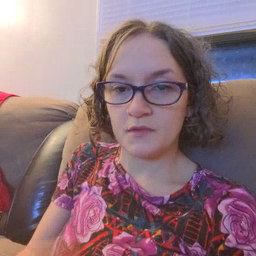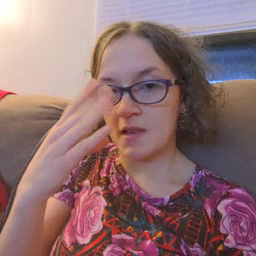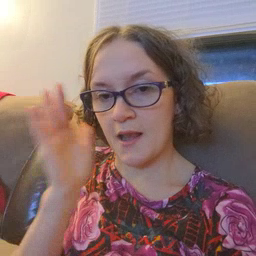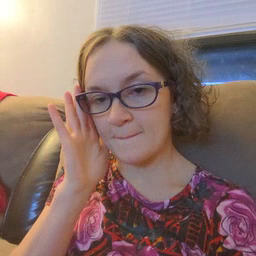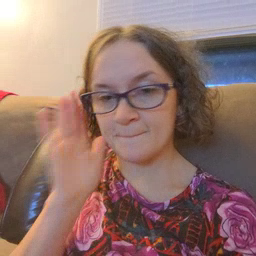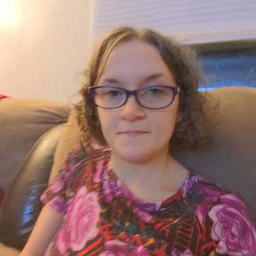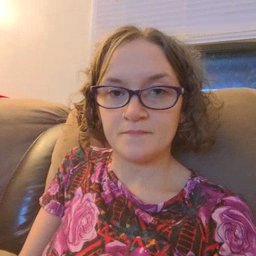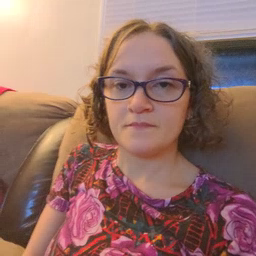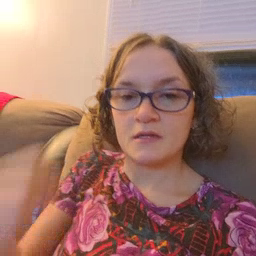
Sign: nap